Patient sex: M
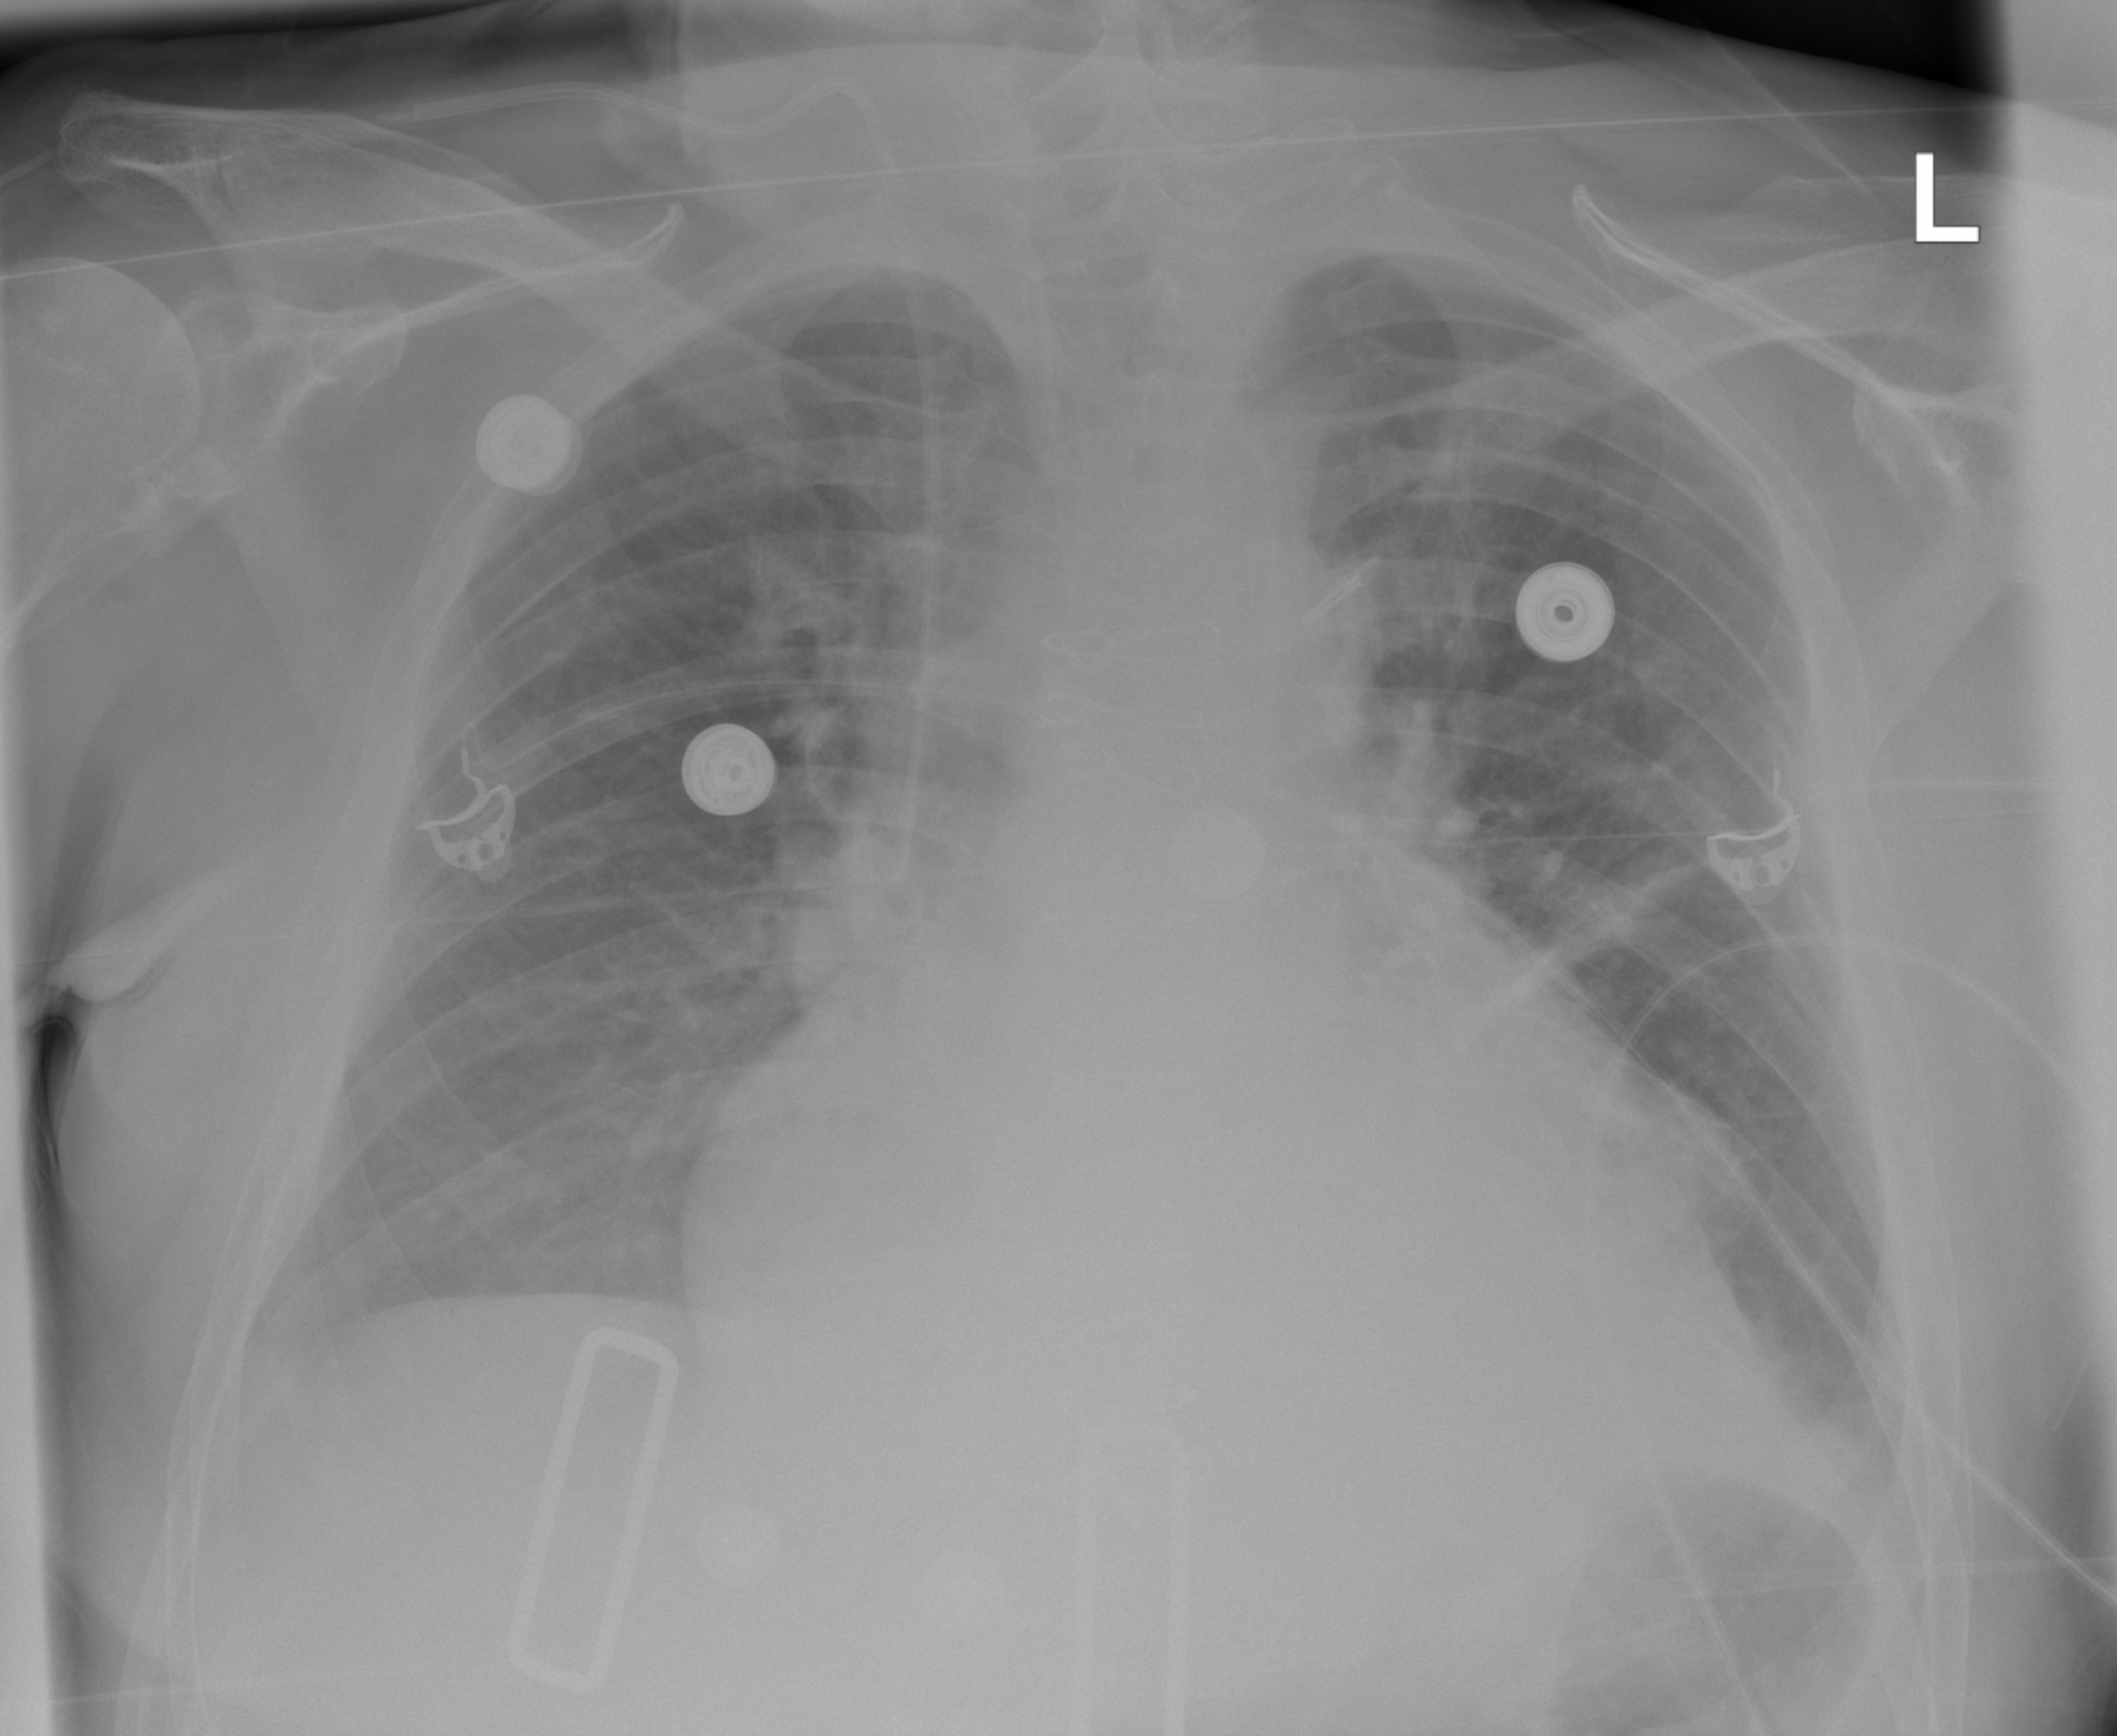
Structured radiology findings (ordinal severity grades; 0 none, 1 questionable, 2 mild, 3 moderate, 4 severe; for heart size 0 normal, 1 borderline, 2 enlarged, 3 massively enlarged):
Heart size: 3
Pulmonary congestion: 2
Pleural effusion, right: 1
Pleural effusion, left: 1
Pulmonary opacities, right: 0
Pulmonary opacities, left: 0
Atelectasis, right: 2
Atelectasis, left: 2